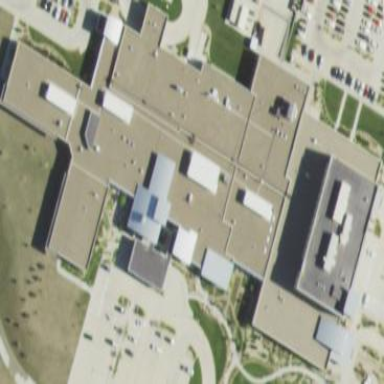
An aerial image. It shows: Hospital building.